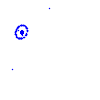
Particle: electron